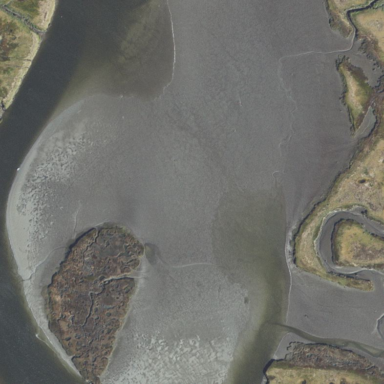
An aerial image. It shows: Tidal wetland area consisting of tidal flats.